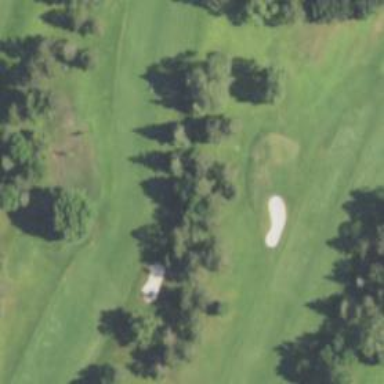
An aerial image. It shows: Golf hole.